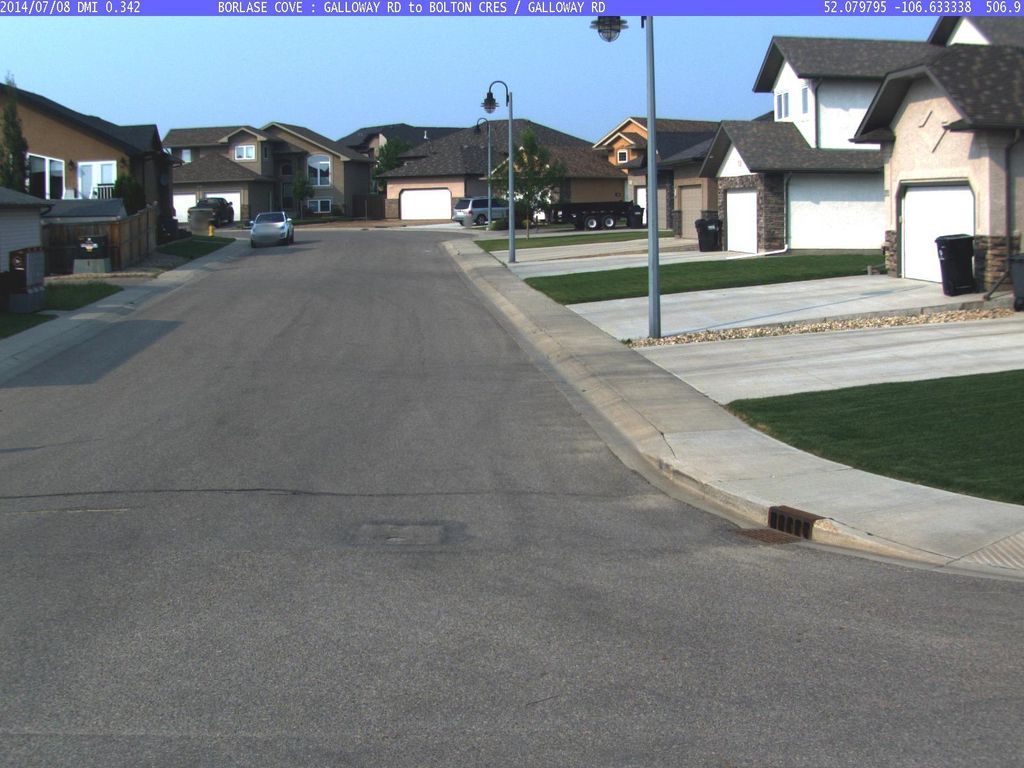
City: saskatoon